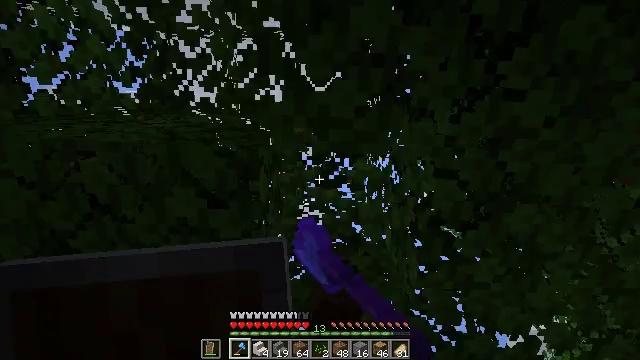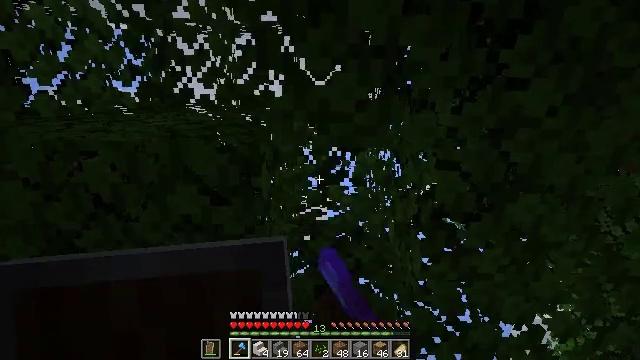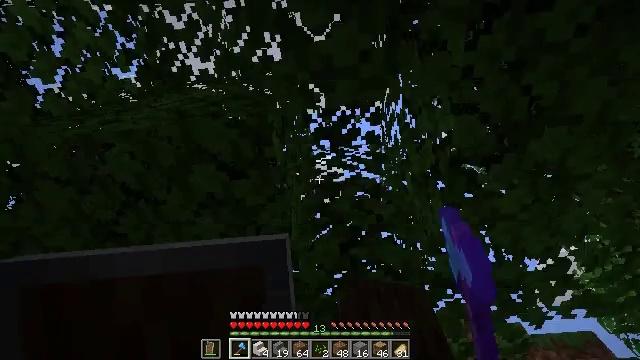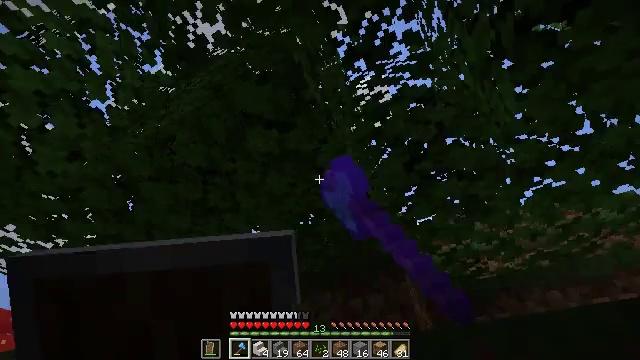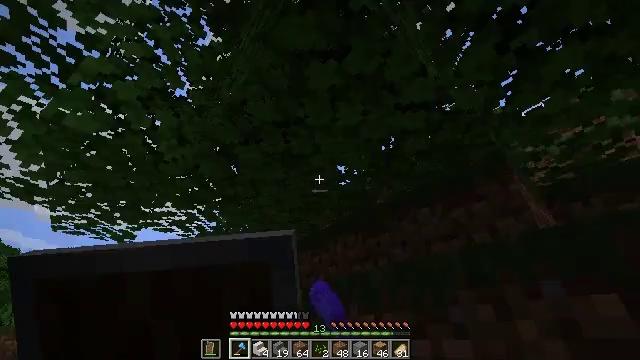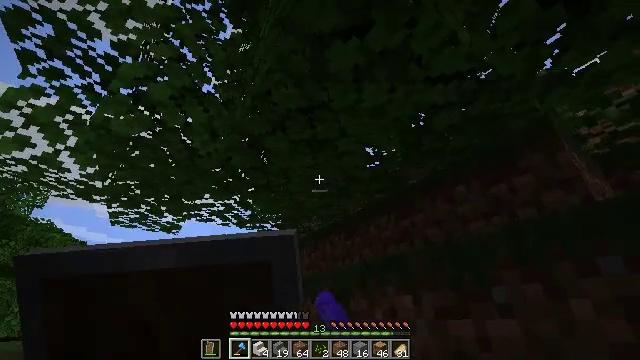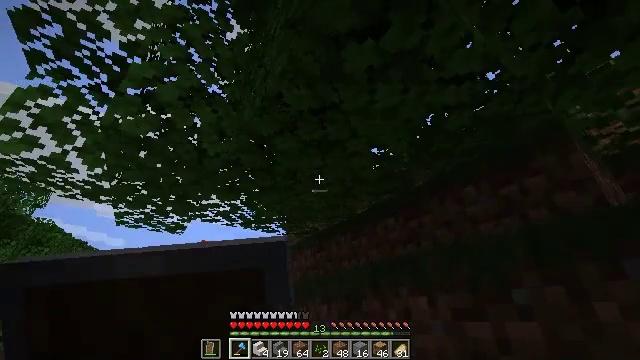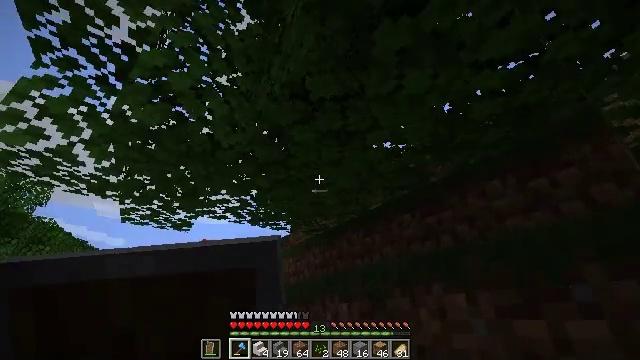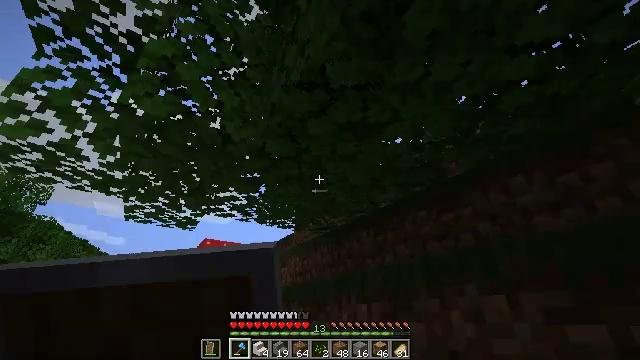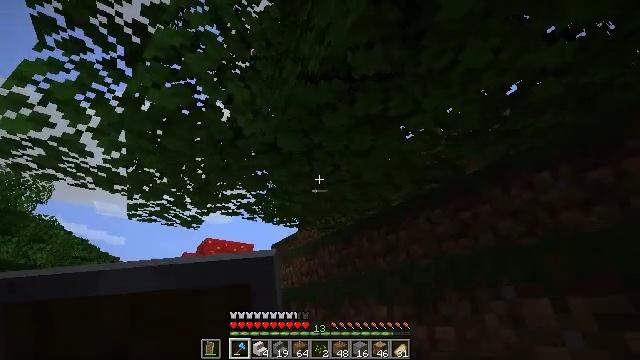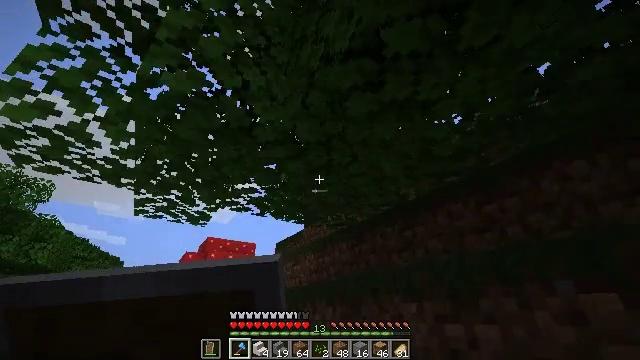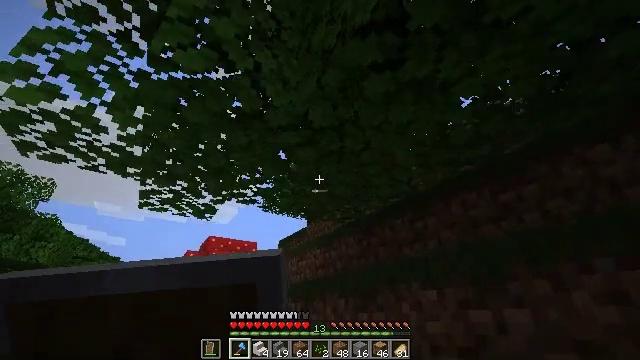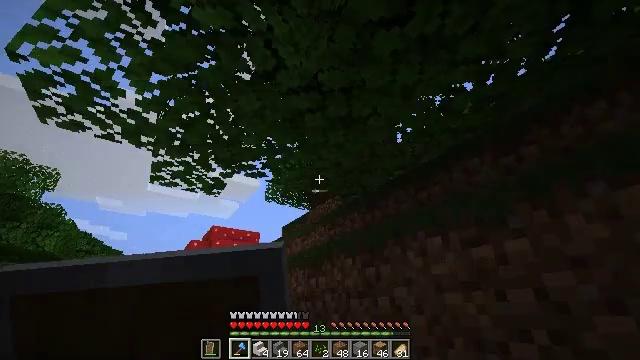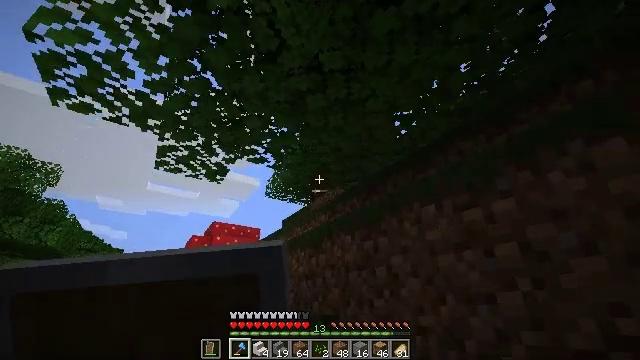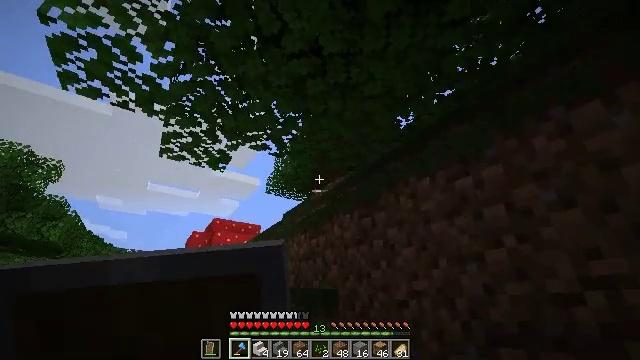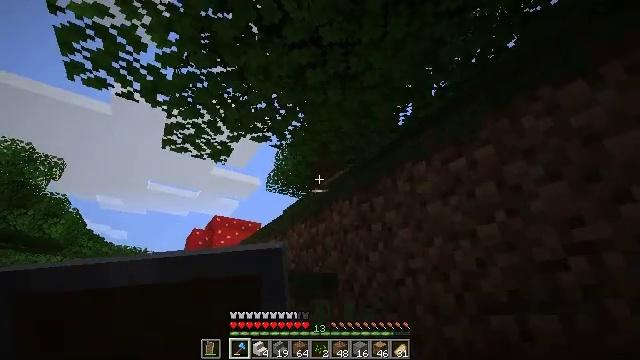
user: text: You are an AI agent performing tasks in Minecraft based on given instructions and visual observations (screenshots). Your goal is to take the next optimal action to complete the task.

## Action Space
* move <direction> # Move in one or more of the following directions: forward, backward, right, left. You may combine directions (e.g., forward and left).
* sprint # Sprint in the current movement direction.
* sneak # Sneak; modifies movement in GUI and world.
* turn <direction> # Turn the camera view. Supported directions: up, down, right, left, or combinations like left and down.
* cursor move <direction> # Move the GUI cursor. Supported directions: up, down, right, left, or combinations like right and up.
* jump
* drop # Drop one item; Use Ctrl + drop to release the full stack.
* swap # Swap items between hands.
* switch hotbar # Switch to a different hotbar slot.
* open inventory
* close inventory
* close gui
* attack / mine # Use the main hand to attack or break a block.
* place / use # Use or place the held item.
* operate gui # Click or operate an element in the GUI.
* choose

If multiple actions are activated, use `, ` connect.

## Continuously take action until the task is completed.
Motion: motion action
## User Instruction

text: Collect dark oak log for building.
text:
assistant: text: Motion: turn left and down, attack / mine
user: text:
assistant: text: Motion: turn left and down, attack / mine
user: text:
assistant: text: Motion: turn left and down, attack / mine
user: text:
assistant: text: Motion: turn left and down
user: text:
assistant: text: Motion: move left, turn left and down
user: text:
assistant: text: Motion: move forward and move left
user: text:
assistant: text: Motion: move forward and move left
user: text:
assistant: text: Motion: move forward and move left
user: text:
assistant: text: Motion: move forward and move left
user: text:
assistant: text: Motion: move forward and move left
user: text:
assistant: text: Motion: move forward and move left
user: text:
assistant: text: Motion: move forward and move left, turn down
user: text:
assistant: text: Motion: move forward and move left
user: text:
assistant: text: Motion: move forward and move left
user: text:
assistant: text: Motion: move forward and move left
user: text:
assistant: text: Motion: move forward and move left
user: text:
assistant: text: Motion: move forward and move left, turn right and up
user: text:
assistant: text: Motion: move forward and move left, turn right and up
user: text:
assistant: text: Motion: move forward and move left, turn right and up
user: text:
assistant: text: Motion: move forward and move left, turn right
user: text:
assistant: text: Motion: move forward and move left, turn right
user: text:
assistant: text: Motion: move forward and move left, jump
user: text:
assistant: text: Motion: move forward and move left, turn down, jump
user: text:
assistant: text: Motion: move forward and move left, turn left and down, jump
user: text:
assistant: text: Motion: move forward and move left, turn left and down, jump
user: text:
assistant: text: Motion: move forward and move left, turn left and down
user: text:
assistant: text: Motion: move forward and move left, turn left and down
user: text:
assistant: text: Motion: move forward and move left, turn left and down
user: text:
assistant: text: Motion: move forward, turn left and down
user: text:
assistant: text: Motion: move forward